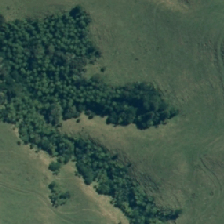
Land cover: broadleaved_indigenous_hardwood